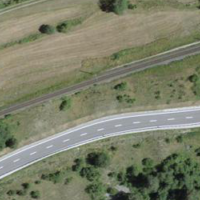
EUNIS habitat code: 24
Species observed at this site:
Phyteuma betonicifolium
Campanula barbata